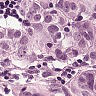
Metastatic tissue present: yes